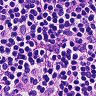
Metastatic tissue present: no